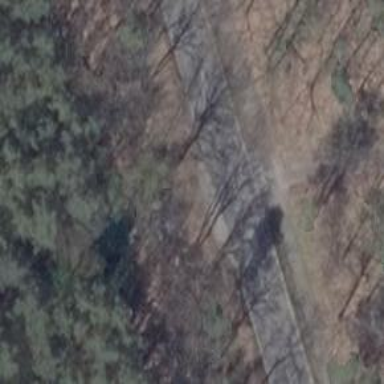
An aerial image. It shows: Tertiary road with asphalt surface.